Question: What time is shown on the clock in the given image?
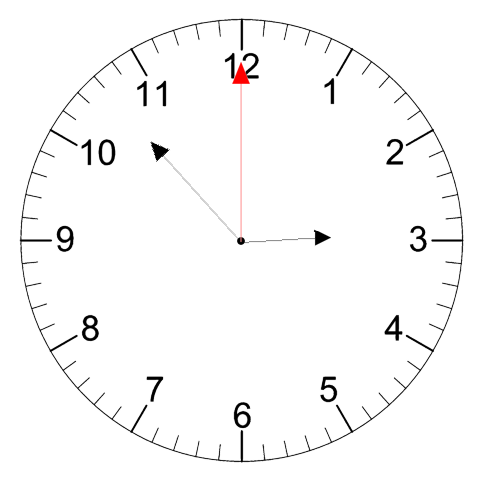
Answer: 02:53:00